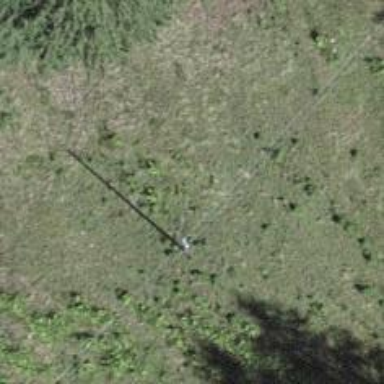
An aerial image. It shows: Utility pole in the area.